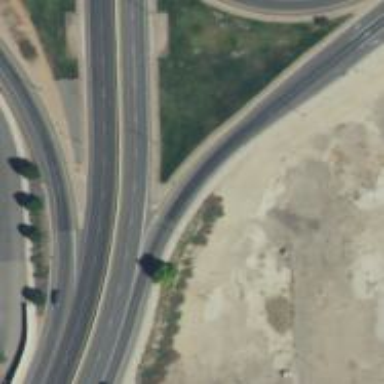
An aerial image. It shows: Asphalt trunk link road.